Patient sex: F
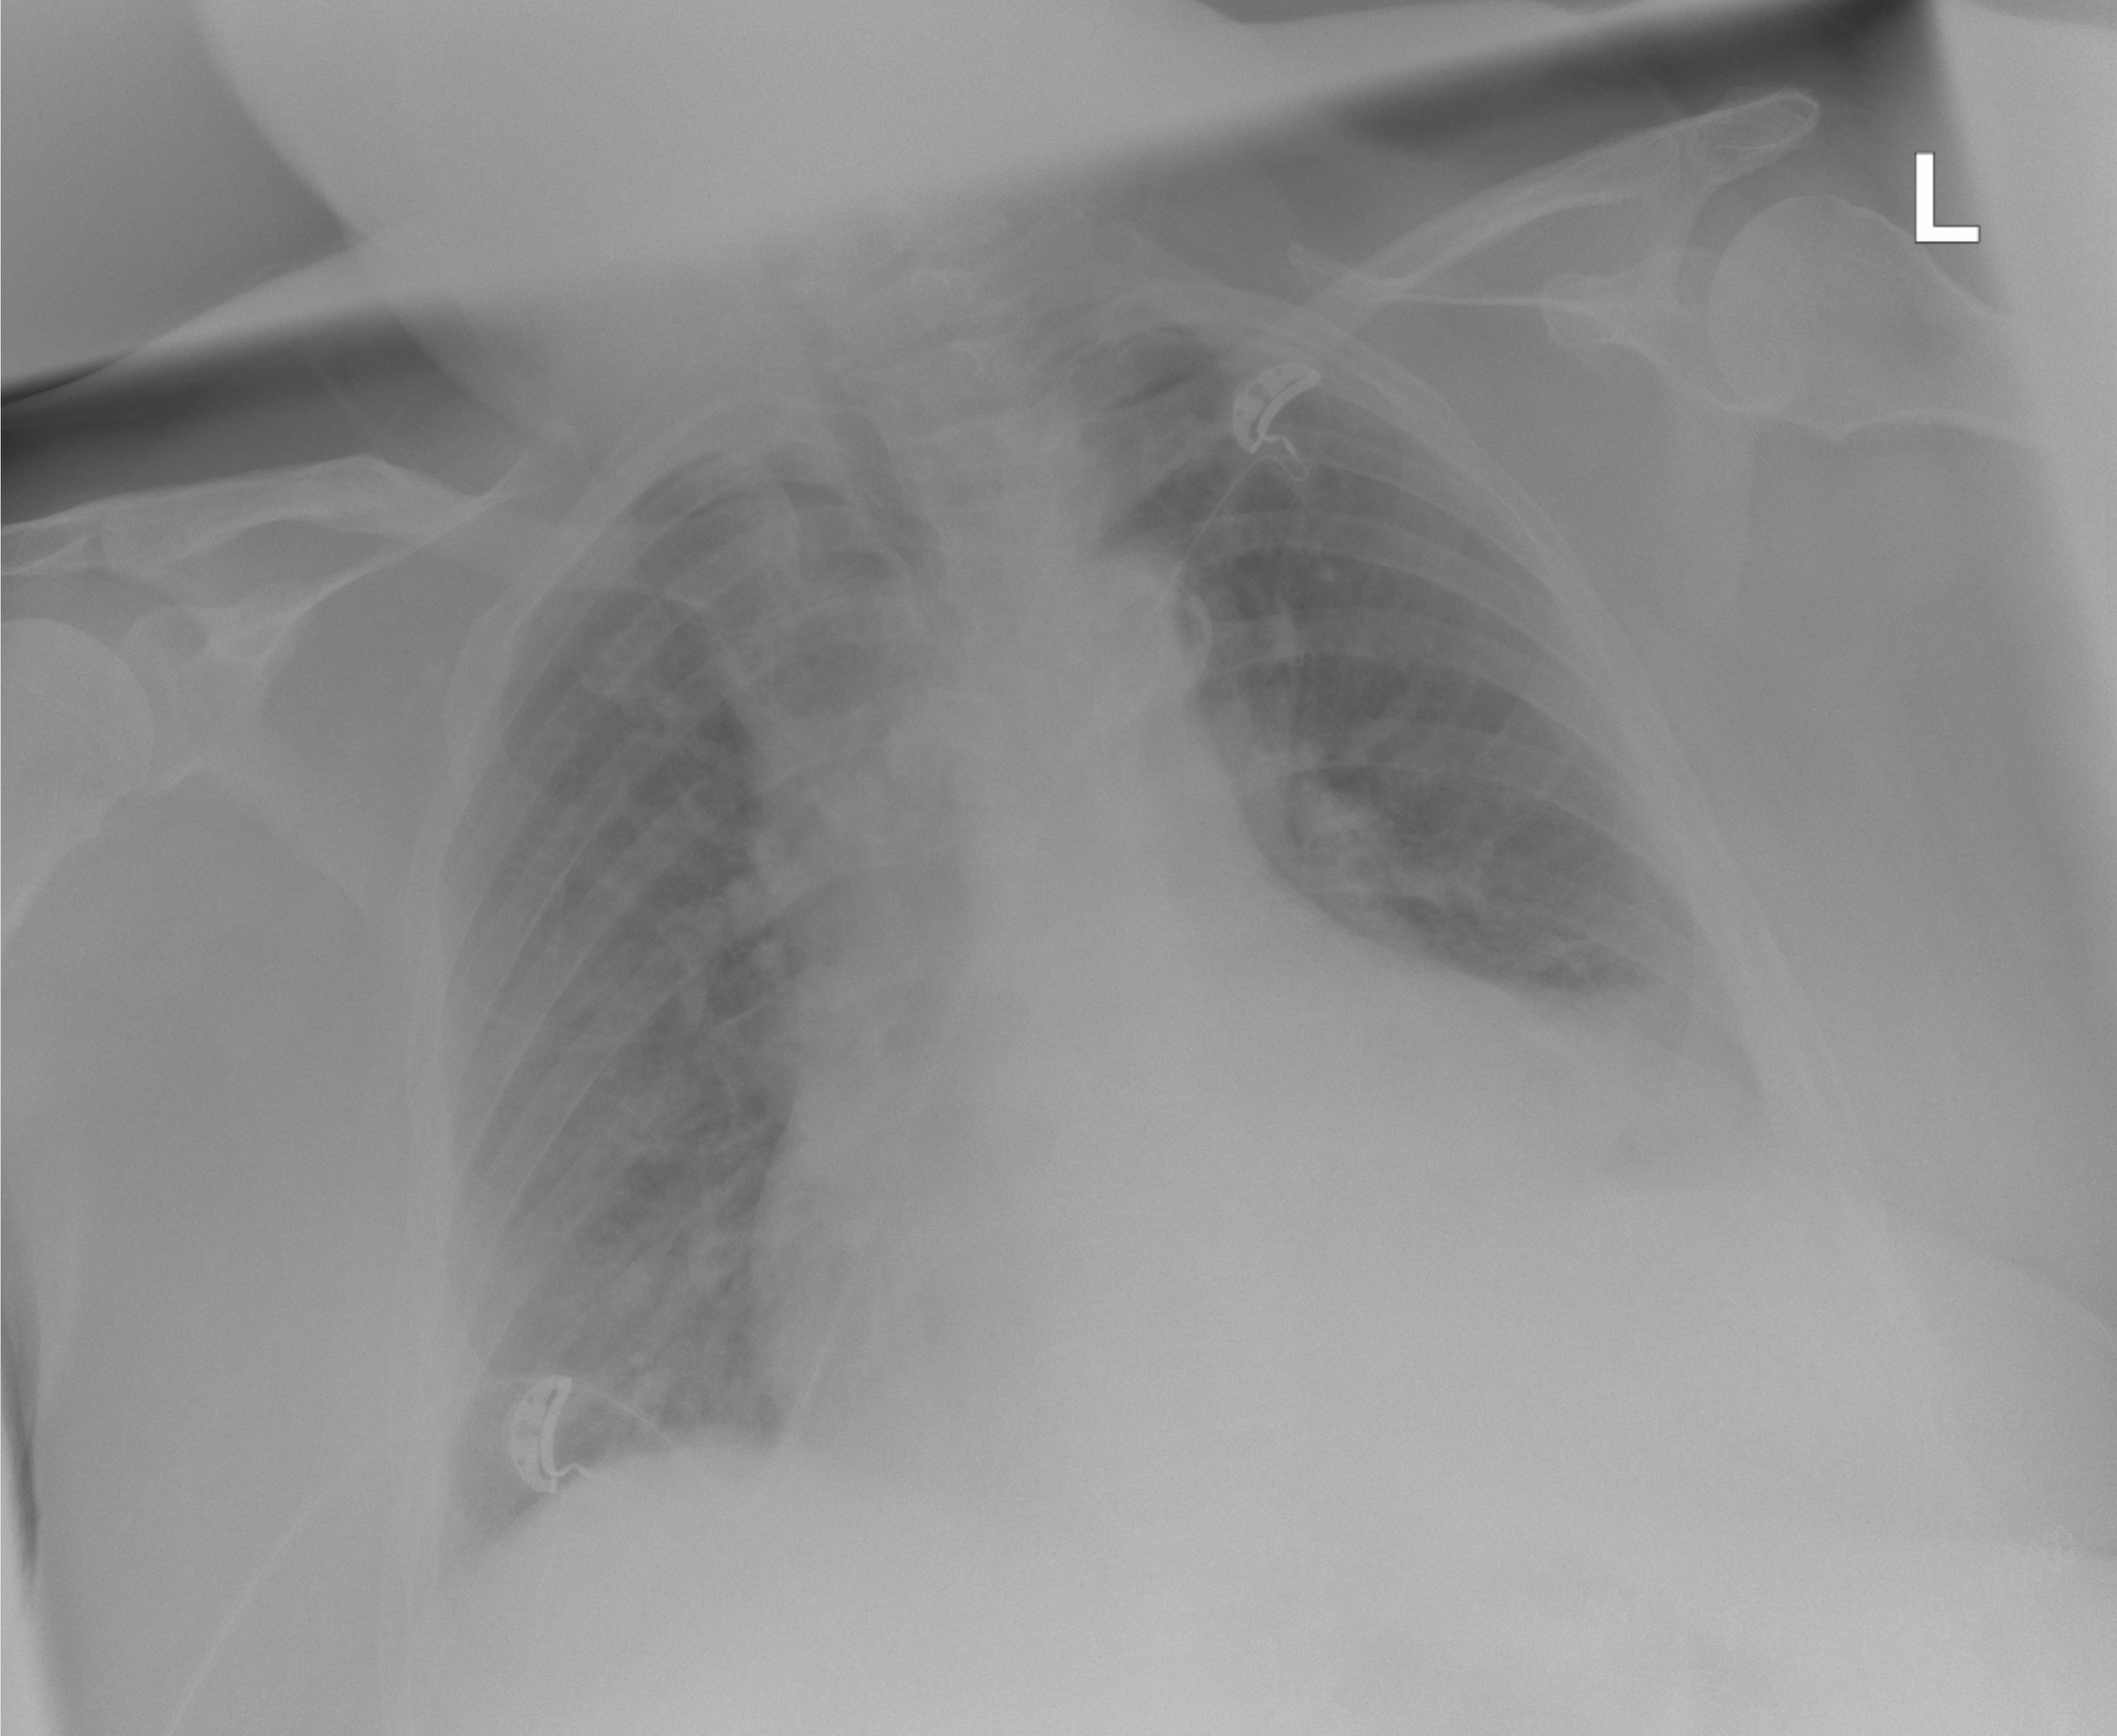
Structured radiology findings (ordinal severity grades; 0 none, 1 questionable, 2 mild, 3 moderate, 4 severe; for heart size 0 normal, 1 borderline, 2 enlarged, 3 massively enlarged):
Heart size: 3
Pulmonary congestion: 2
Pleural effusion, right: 0
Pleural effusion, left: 2
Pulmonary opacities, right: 1
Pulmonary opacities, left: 0
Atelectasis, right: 0
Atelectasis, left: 2